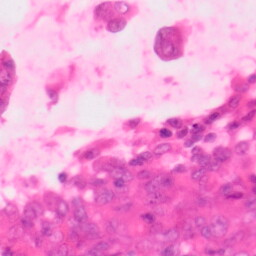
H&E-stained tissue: Colon